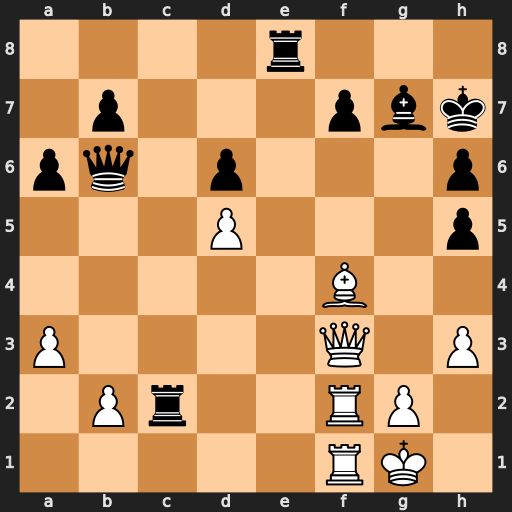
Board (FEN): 4r3/1p3pbk/pq1p3p/3P3p/5B2/P4Q1P/1Pr2RP1/5RK1
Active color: w
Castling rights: -
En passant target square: -
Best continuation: Qd3+ Kg8 Qxc2